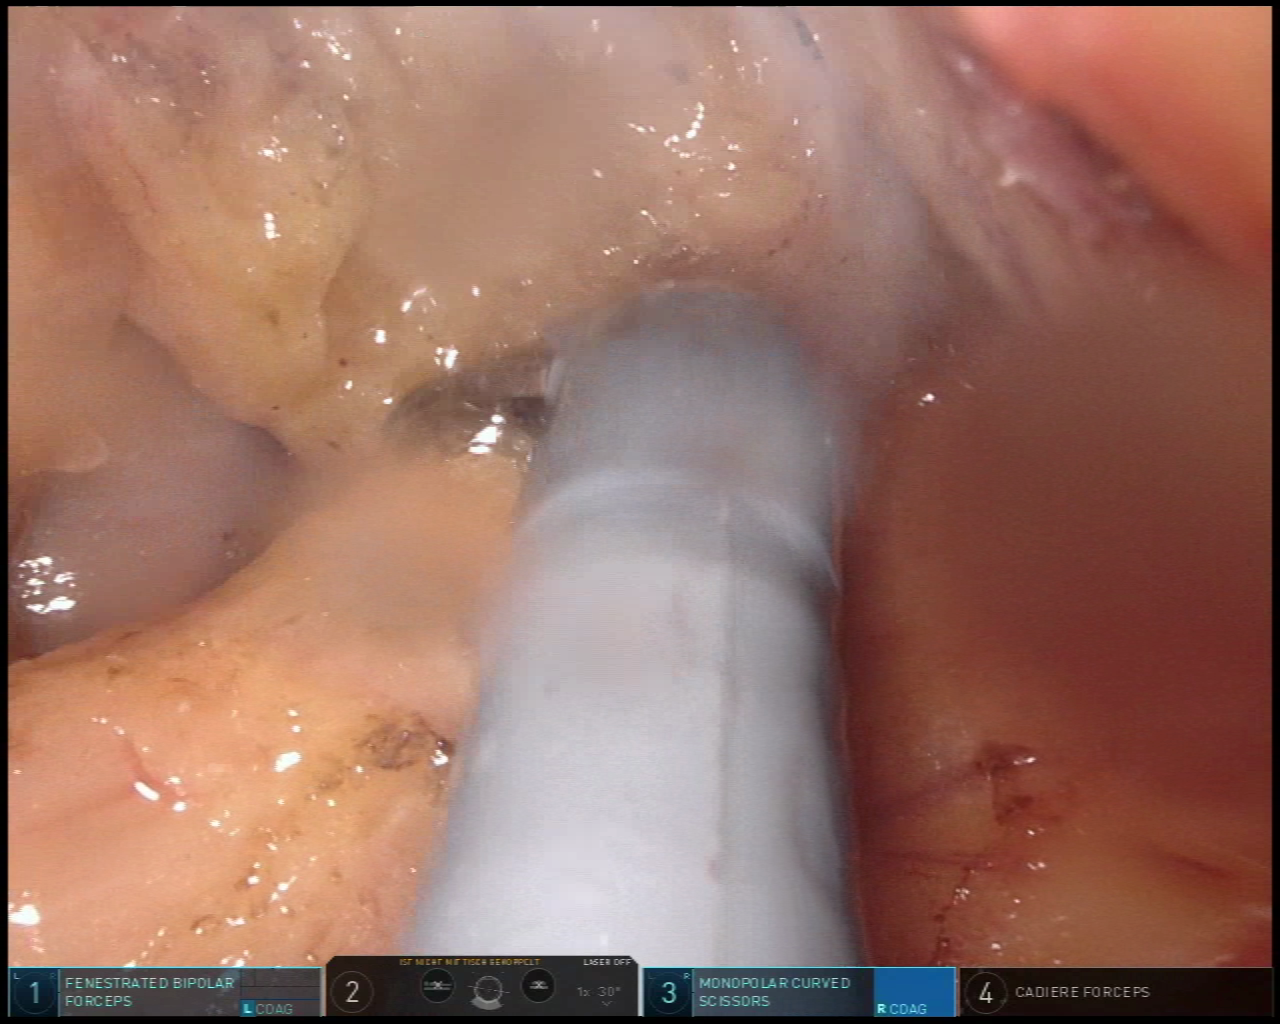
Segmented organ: stomach
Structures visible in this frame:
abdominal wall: no
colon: no
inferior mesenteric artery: no
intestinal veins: no
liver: no
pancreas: yes
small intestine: no
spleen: no
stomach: yes
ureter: no
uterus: no
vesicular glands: no